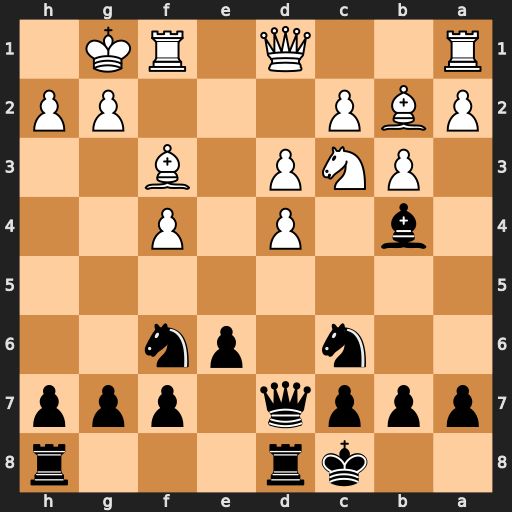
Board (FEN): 2kr3r/pppq1ppp/2n1pn2/8/1b1P1P2/1PNP1B2/PBP3PP/R2Q1RK1
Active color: b
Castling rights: -
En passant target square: -
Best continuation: Qxd4+ Rf2 Bxc3 Bxc3 Qxc3